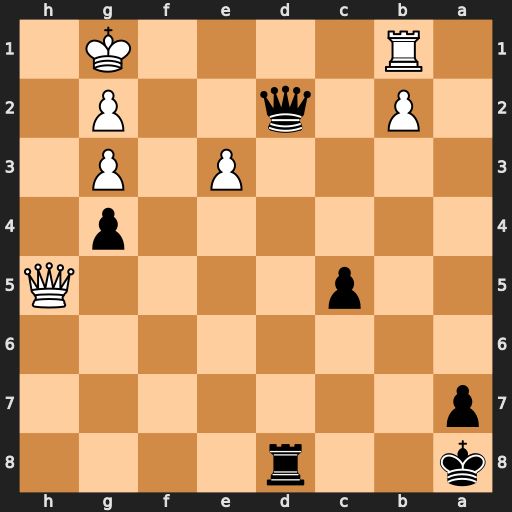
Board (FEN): k2r4/p7/8/2p4Q/6p1/4P1P1/1P1q2P1/1R4K1
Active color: b
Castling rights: -
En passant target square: -
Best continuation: Qxe3+ Kh1 Rd6 Qxg4 Rh6+